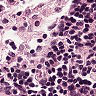
Metastatic tissue present: no